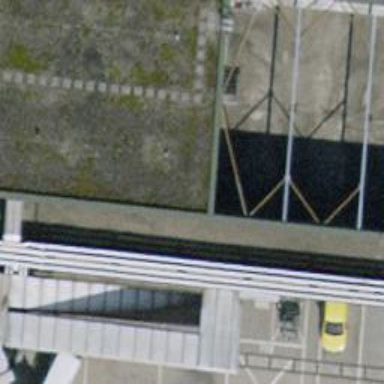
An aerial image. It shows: Airport gate.